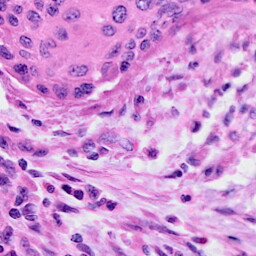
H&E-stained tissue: Cervix